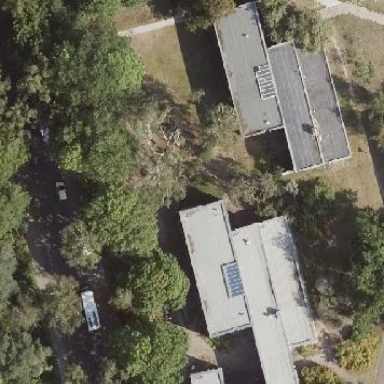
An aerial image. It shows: Dormitory building.